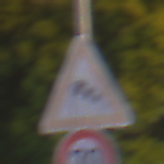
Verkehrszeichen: SeitenwindVonLinks
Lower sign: Geschwindigkeit70
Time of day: Night
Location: Outdoor (Urban)
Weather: PartlyCloudy
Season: NotSpecified
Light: Natural